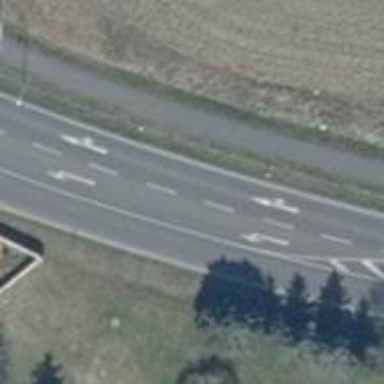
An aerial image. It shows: Primary road with asphalt surface.